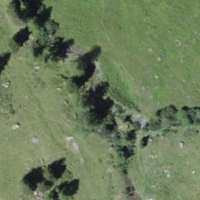
EUNIS habitat code: 26
Species observed at this site:
Ajuga pyramidalis